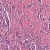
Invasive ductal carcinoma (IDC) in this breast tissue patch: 1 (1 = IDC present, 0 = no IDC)